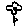
Label: flower